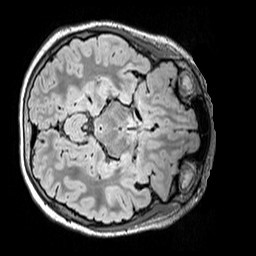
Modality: FLAIR
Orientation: axial
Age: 10
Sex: female
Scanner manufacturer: siemens
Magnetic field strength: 3 T
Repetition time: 5 s
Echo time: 0.388 s